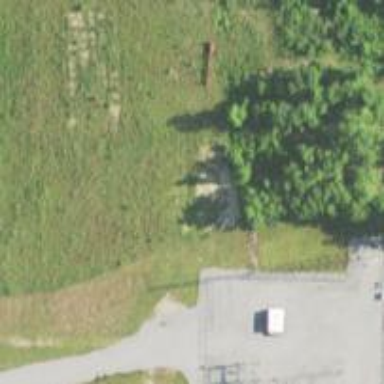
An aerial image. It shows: Distribution substation surrounded by fence.